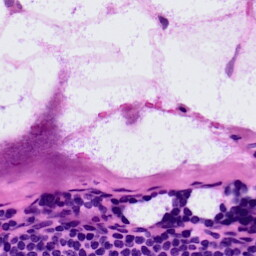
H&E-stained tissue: LymphNode